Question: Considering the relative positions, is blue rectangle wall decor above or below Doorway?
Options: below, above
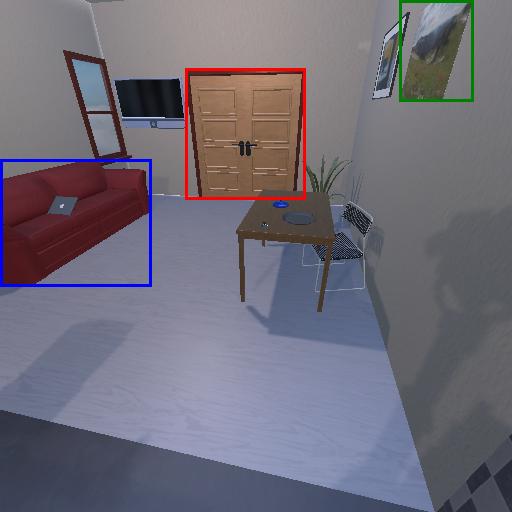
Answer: below